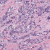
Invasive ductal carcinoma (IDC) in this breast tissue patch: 1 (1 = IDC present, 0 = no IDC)